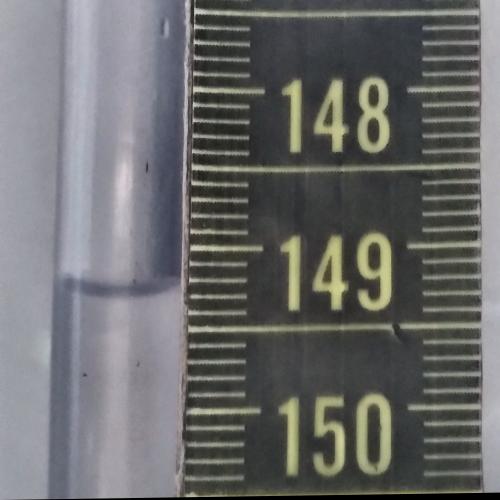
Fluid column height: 149.3 cm